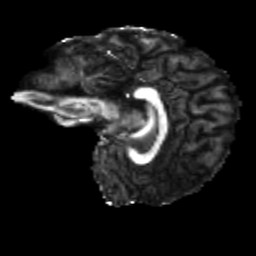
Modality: FA
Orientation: sagittal
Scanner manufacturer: siemens
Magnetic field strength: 3 T
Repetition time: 4 s
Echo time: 0.0594 s